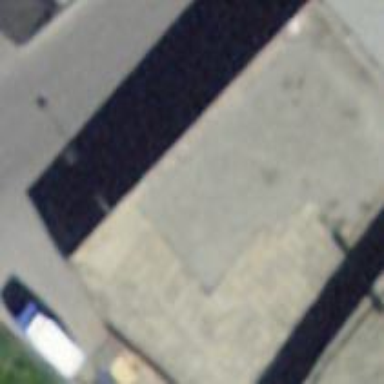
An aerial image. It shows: Wholesale shop.